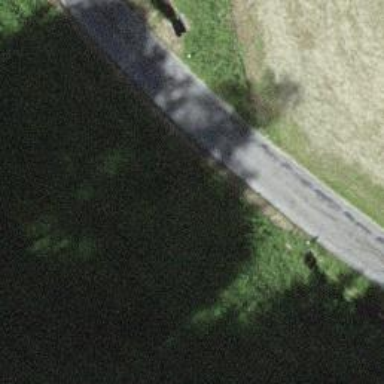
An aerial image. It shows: Culvert tunnel.